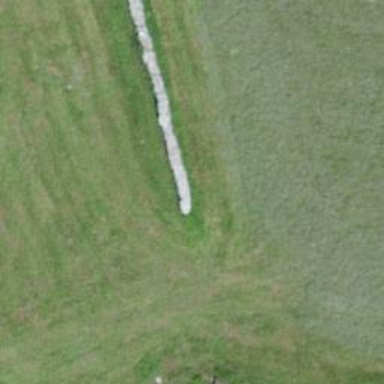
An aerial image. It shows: Wall is shown in the image.